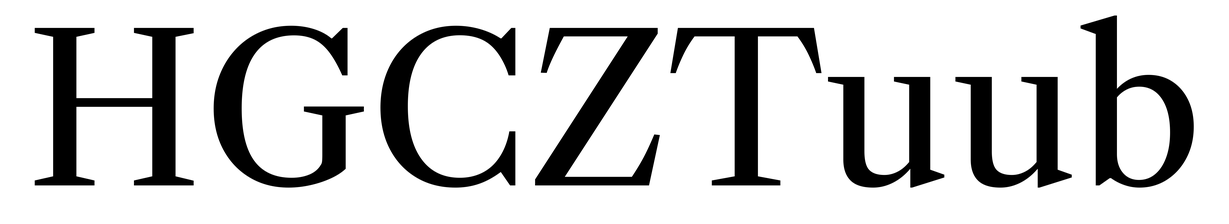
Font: LibreCaslonText_Regular